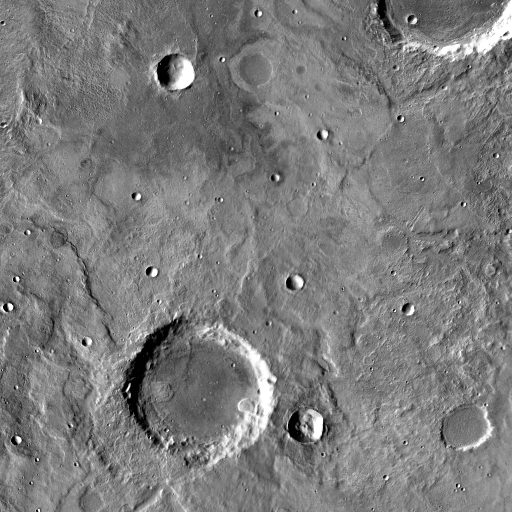
Crater classes present: Background, Other, Layered, Buried